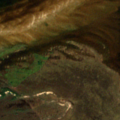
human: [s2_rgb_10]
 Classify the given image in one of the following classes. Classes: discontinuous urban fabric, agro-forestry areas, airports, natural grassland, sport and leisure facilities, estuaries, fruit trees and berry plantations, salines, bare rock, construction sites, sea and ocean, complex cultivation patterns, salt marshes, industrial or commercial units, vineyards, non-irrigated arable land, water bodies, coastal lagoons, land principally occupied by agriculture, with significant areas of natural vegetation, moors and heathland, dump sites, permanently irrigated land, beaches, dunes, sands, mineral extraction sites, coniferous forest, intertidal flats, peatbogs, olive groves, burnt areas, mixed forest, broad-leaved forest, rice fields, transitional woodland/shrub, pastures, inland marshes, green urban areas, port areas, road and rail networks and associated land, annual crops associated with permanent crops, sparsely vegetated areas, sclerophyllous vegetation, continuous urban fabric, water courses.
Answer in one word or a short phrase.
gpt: non-irrigated arable land, pastures, mixed forest, sea and ocean